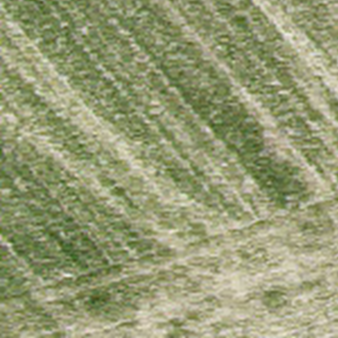
Label: other